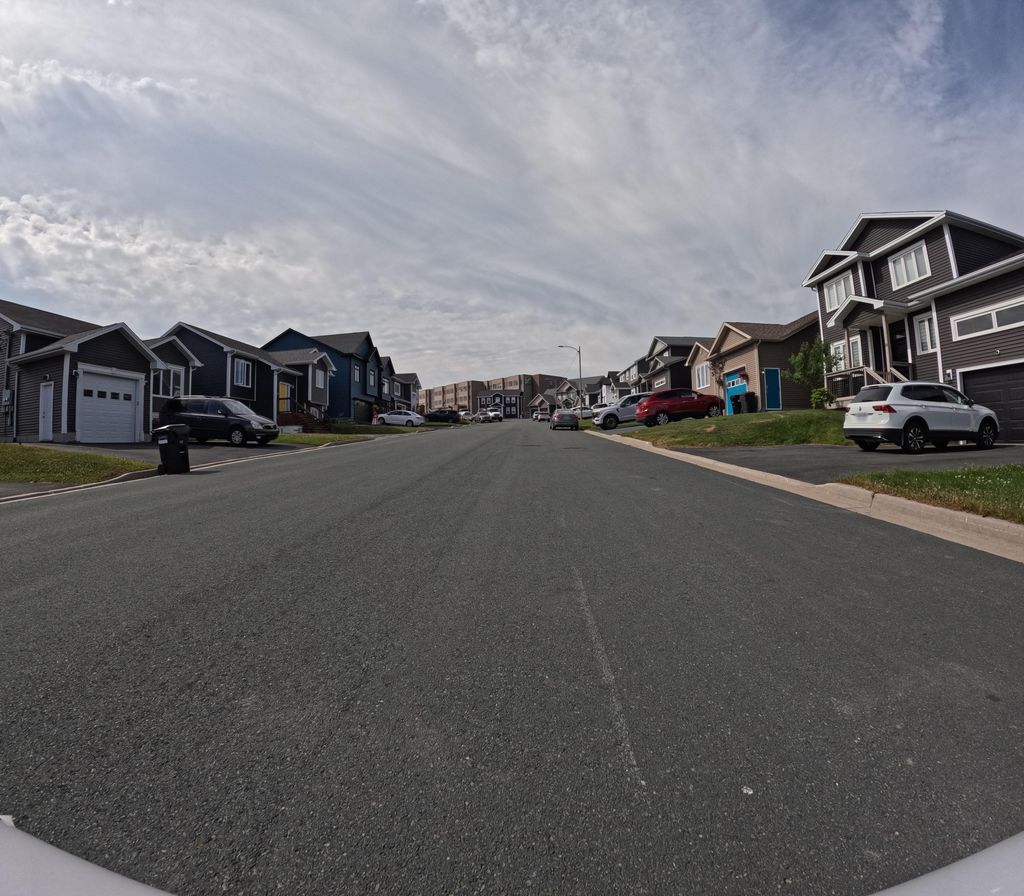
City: st_johns